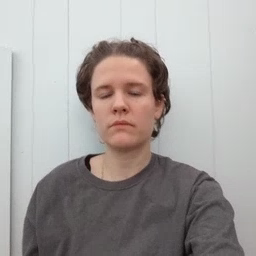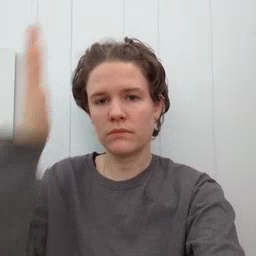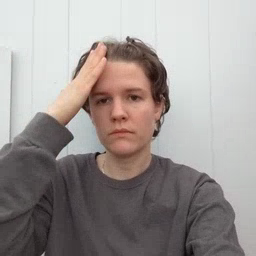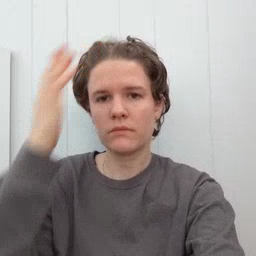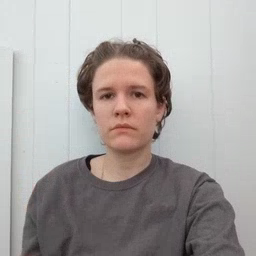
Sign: hat